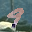
Label: 9